Question: Not sure of the terminology here, so excuse me if the title is misleading. I'm new to the YouTube API and trying to understand it and how to use it to play videos in my app. I have some code that that uses 'iframe' 'embeds' to play videos. Of course content like music videos is being blocked by this.
So I tried this - I shared a music video directly from youtube.com to my Facebook feed. I opened the Facebook app and clicked on this post and it navigated to what looks like a standard UIWebView:

When I click the video it opens up into a full-screen media player (not sure what this class is called, I've never worked with it), and played fine.
---
So two questions:
- How can I check if a video is playable embedded in an 'iFrame' and how can I check if I need to actually bring up the youtube page like the Facebook app? Is the former 'videoSyndicated' and the latter 'videoEmbeddable'? - And so is this Facebook method just a UIWebView loaded with youtube.com directed towards whatever particular video?
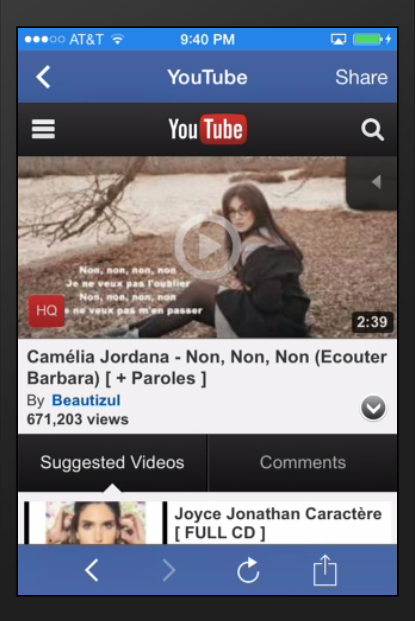
Answer: Syndication is effectively irrelevant here. (It controlled whether playback was allowed on certain TV devices and older mobile YouTube applications.)
Whether a video is embeddable is what you care about with regard to iframe embedded playback. (Ideally you'd be checking this with the <URL>.
Your second question is about displaying m.youtube.com in a UIWebView. While this is obviously possible (since m.youtube.com is just a web page), it's not something that we encourage developers to do when integrating YouTube playback into their iOS applications.